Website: walmart
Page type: account-selection
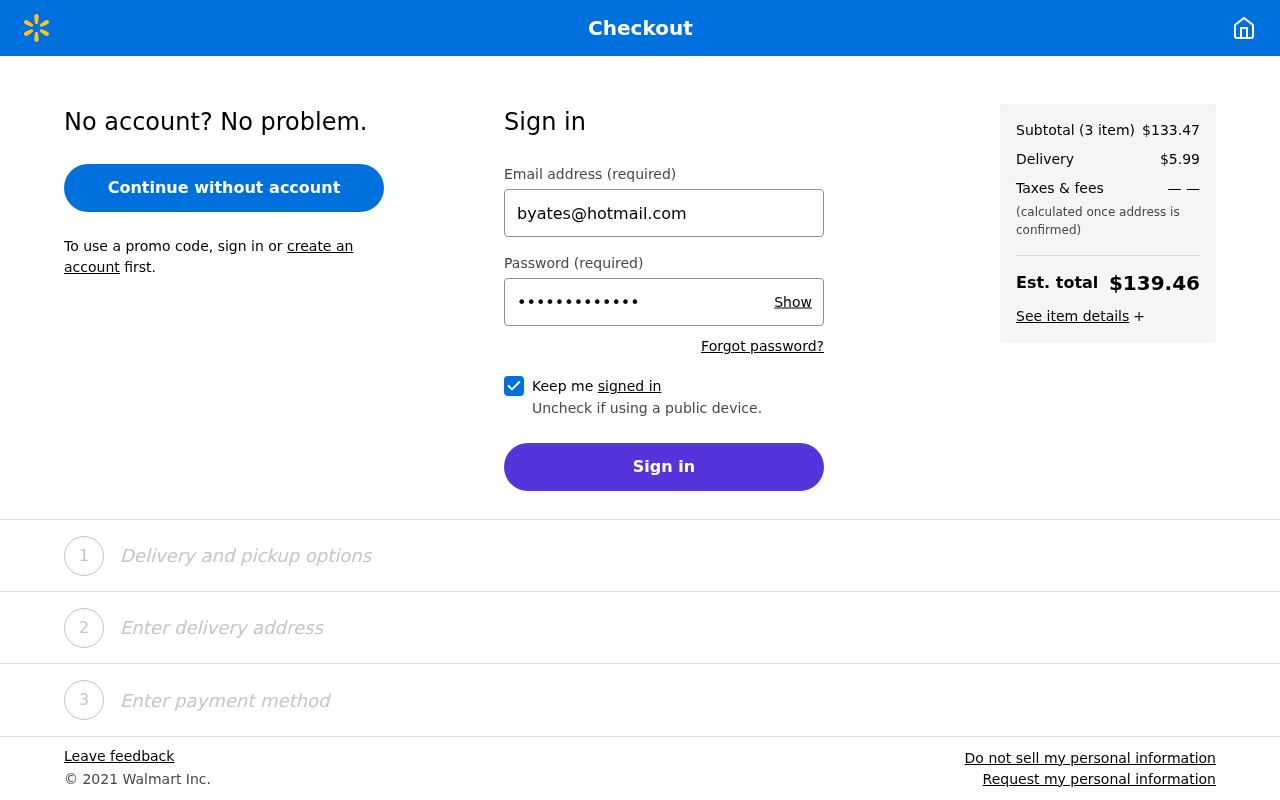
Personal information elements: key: PII_EMAIL
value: byates@hotmail.com
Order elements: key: ORDER_NUM_ITEMS
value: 3
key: ORDER_SUBTOTAL
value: $133.47
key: ORDER_SHIPPING_COST
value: $5.99
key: ORDER_TOTAL
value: $139.46